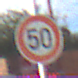
Verkehrszeichen: Geschwindigkeit50
Umgebung: Outdoor, Special
Tageszeit: MorningAfternoon
Wetter: PartlyCloudy
Licht: Natural
Jahreszeit: NotSpecified
Kontrast: HighContrast